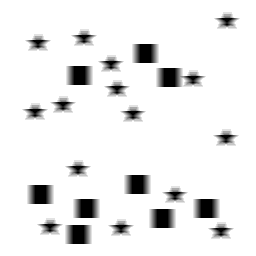
Squares: 9
Triangles: 0
Stars: 15
Total shapes: 24